Question: I downloaded <URL>, but I had to install another Java from Apple site once more, as I couldn't launch eclipse with it.
These are two pages that I referred.
- <URL>
Now I have three java binaries installed in my computer.
### Installation A
'''
/System/Library/Frameworks/JavaVM.framework/Versions/Current/Commands/java
java version "1.7.0_51"
Java(TM) SE Runtime Environment (build 1.7.0_51-b13)
Java HotSpot(TM) 64-Bit Server VM (build 24.51-b03, mixed mode)
'''
### Installation B
'''
/System/Library/Java/JavaVirtualMachines/1.6.0.jdk/Contents/Home/bin/java
java version "1.6.0_65"
Java(TM) SE Runtime Environment (build 1.6.0_65-b14-462-11M4609)
Java HotSpot(TM) 64-Bit Server VM (build 20.65-b04-462, mixed mode)
'''
### Installation C
'''
/Library/Java/JavaVirtualMachines/jdk1.7.0_51.jdk/Contents/Home/bin/java
java version "1.7.0_51"
Java(TM) SE Runtime Environment (build 1.7.0_51-b13)
Java HotSpot(TM) 64-Bit Server VM (build 24.51-b03, mixed mode)
'''
I found that I can easily <URL>, however I'm not sure if this is OK.
When I invoked java from command line, it points to Installation A.
'''
java -version
java version "1.7.0_51"
ls -alF 'which java'
lrwxr-xr-x 1 root wheel 74 Jan 15 09:12 /usr/bin/java@ -> /System/Library/Frameworks/JavaVM.framework/Versions/Current/Commands/java
'''
-
## EDIT
After some setup and test, I have only one Java (1.6) installed.
I have Installation B, and now Installation C is linked to Installation A.
For using eclipse, I had to make Compiler Compliance level to 1.6 to use it (from the help <URL>.

## EDIT2
This seems to what happened.
1. Installation of Apple Java Installation A Installation B is a symbolic link to A
2. Installation of Oracle Java Installation C Changed the Installation B that Created a /System/Library/Frameworks/JavaVM.framework/Versions/A Copied files from Installation C (not symbolic link) Make a symlink Current to Versions/A
I tried to install Oracle Java only by removing Apple Java, but I got installation error, so I guess Apple Java is needed to install Oracle Java.
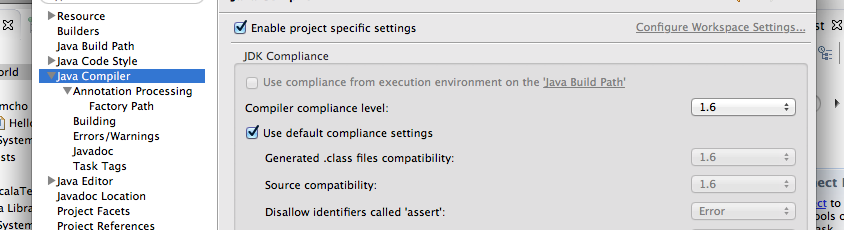
Answer: It seems like that the oracle JDK can be just removed. For eclipse, I could add Installation A as a default JRE from Java Build Path -> JRE System Library -> Installed JRES -> Add ...